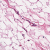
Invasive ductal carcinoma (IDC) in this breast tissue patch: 0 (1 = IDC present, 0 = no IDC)